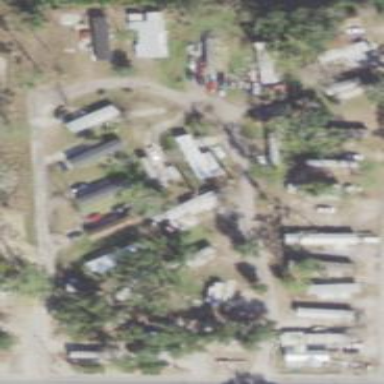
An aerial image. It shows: Residential area known as trailer park.